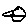
Label: hexagon